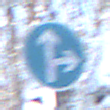
Verkehrszeichen: VorgeschriebeneFahrtrichtungGeradeausOderRechts
Umgebung: Outdoor, Nature
Tageszeit: MorningAfternoon
Wetter: Clear
Licht: Natural
Jahreszeit: Winter
Kontrast: LowContrast